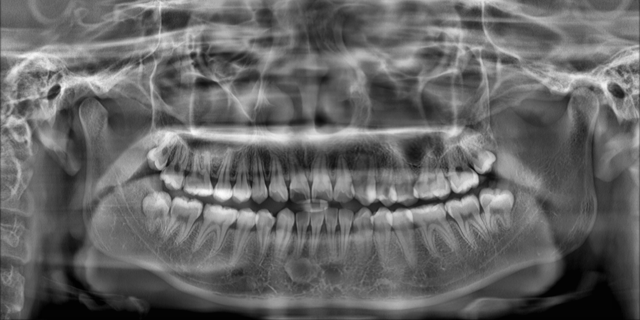
adult